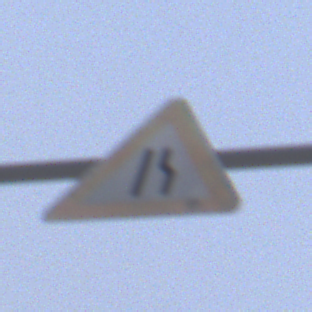
Verkehrszeichen: EinseitigVerengteFahrbahnRechts
Umgebung: Outdoor, Beach
Tageszeit: SunriseSunset
Wetter: Overcast
Licht: Natural
Jahreszeit: NotSpecified
Kontrast: LowContrast